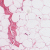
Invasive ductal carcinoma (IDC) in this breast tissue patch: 0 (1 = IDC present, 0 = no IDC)